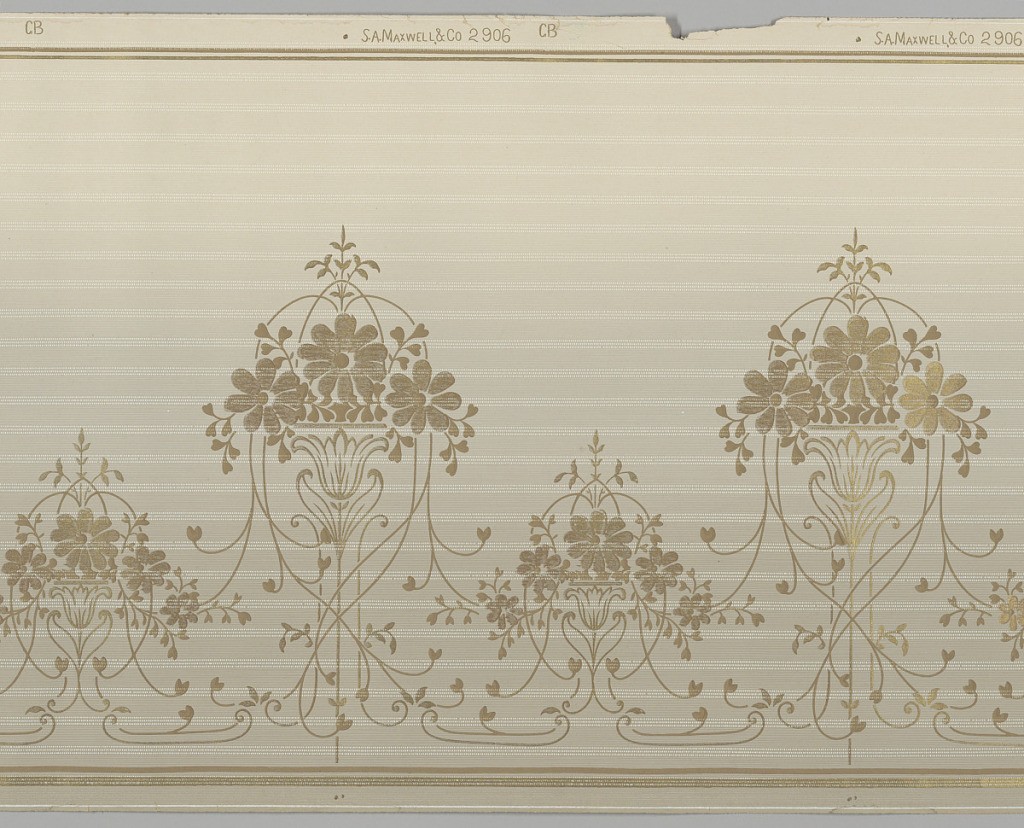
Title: Frieze
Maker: Maxwell & Co., S.A., Chicago, Illinois, USA
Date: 1905–1915
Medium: Machine-printed paper
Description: Group of three daisy-like flowers in urn, with vining tendrils hanging down, alternating with shorter urns containing five daisy-like flowers. Printed in gold and brown on horizontally-striped ground.